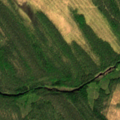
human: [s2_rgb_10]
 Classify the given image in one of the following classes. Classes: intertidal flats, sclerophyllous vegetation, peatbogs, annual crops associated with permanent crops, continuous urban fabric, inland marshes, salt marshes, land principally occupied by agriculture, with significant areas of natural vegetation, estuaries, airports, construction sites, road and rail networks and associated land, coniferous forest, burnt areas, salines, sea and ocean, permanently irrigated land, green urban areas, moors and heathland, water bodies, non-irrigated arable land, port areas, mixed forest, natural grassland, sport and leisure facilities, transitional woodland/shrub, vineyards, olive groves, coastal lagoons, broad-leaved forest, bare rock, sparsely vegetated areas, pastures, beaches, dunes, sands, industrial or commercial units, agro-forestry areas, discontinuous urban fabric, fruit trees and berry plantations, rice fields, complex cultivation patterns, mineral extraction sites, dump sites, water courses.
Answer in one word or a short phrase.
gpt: coniferous forest, peatbogs